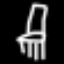
Label: chair